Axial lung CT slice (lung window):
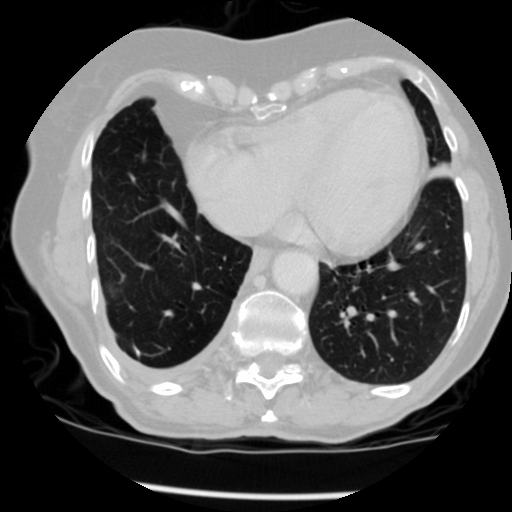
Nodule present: no